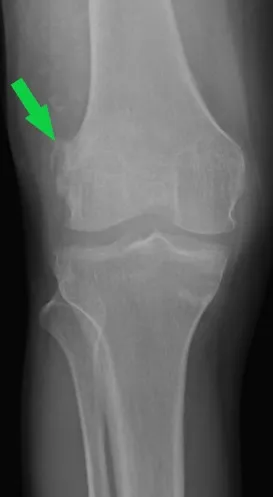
Plain radiograph (lateral and anteroposterior views) of the right knee. Showing radio-dense shadows anterior to the distal femoral condyle, proximal to the patella and in the popliteal fossa (red arrows). Osteophyte over lateral femoral condyle proximally (green arrow).
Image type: radiology (x_ray)